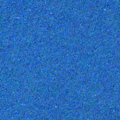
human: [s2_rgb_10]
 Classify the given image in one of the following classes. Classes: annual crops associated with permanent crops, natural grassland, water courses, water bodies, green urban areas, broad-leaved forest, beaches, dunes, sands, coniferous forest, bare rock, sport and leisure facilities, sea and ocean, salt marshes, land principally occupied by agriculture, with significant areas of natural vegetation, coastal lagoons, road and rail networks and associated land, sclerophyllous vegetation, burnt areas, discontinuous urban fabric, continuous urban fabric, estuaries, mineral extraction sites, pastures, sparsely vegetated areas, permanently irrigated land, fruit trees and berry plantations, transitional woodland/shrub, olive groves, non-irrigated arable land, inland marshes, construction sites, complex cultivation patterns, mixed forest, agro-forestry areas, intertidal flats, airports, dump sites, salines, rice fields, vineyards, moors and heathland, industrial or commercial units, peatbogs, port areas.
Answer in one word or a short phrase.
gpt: sea and ocean